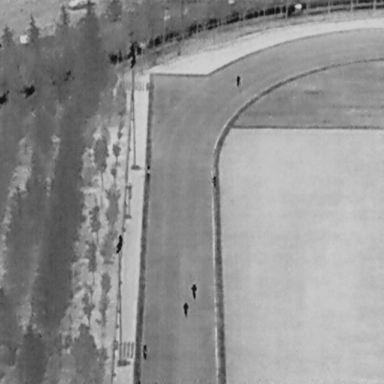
There are six People in the infrared image.